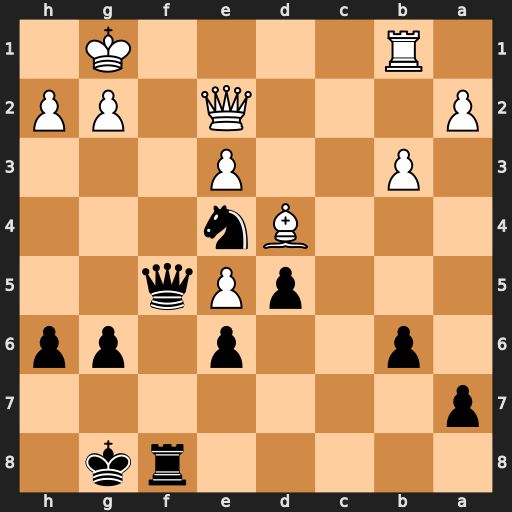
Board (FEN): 5rk1/p7/1p2p1pp/3pPq2/3Bn3/1P2P3/P3Q1PP/1R4K1
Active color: b
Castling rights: -
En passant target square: -
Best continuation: Nc3 Bxc3 Qxb1+